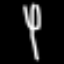
Label: fork